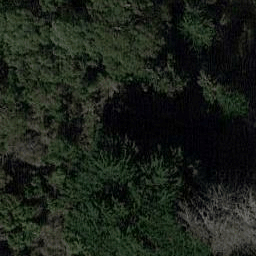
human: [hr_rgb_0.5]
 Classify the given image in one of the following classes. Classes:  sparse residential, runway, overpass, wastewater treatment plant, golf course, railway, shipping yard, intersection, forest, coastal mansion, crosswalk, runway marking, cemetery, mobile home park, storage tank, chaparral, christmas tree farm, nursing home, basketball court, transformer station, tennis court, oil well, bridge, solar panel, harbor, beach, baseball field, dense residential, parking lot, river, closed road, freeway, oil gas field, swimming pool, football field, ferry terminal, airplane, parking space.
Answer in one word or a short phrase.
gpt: forest